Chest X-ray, PA view. Patient: 62 years old, sex F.
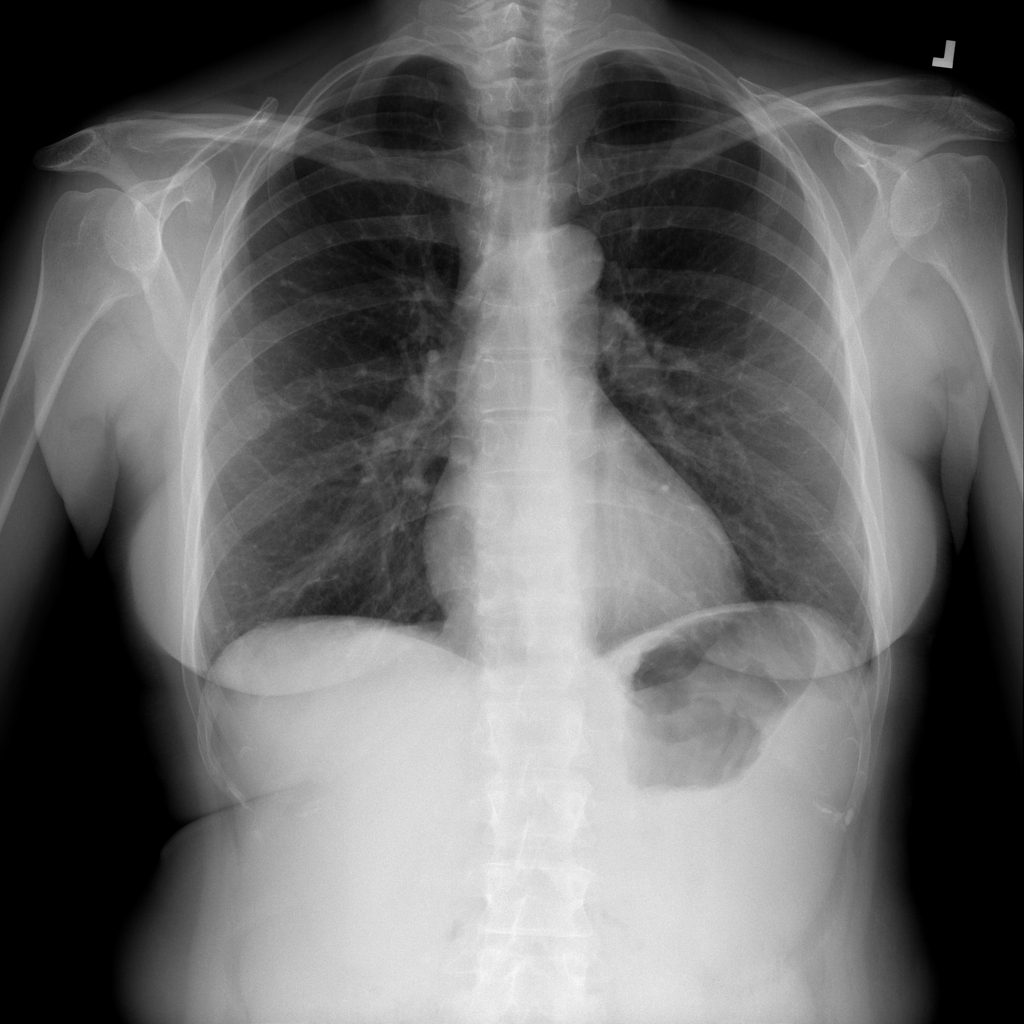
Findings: No Finding